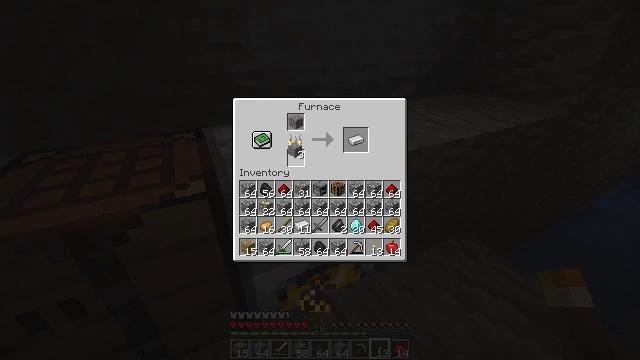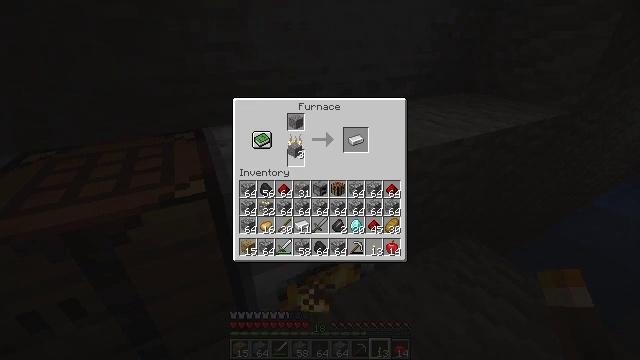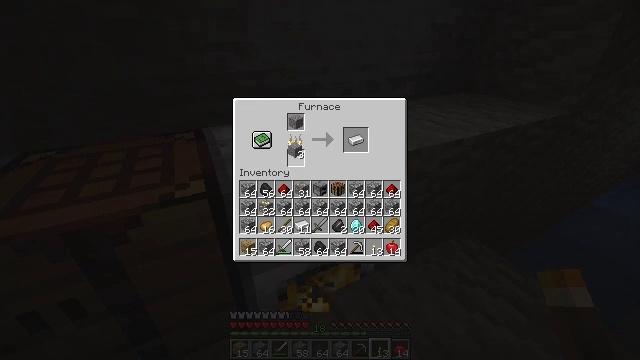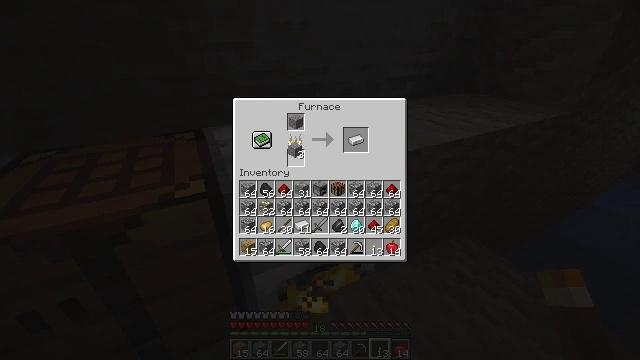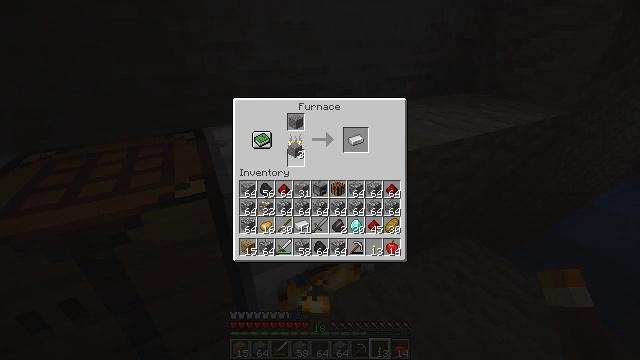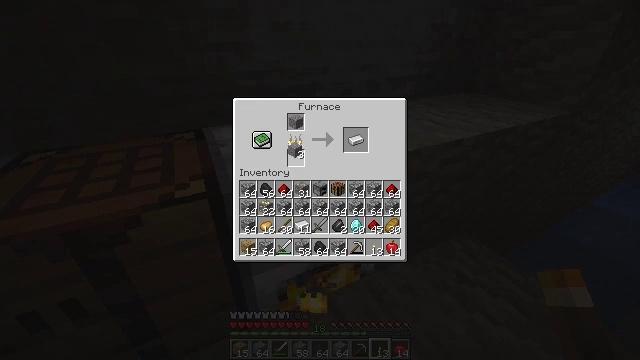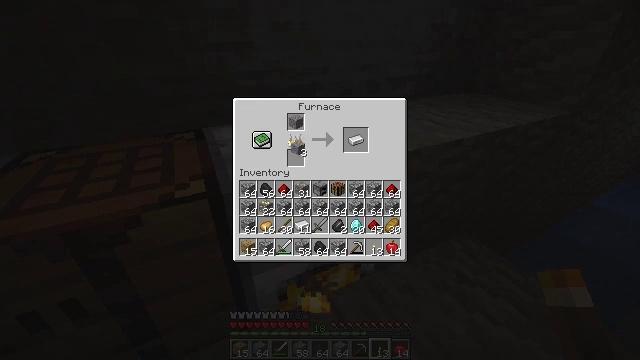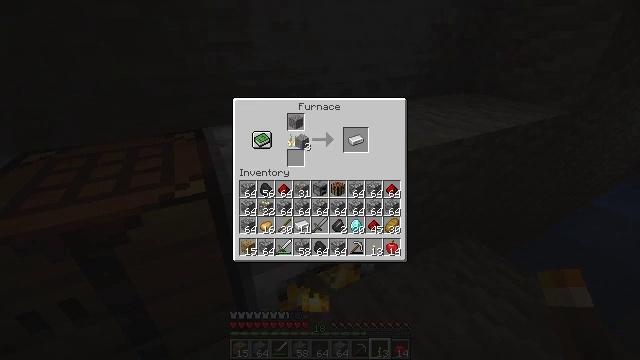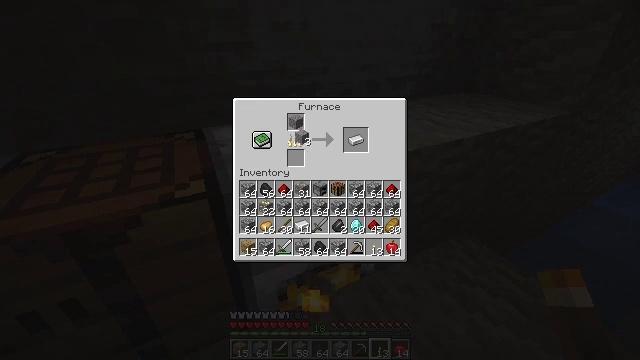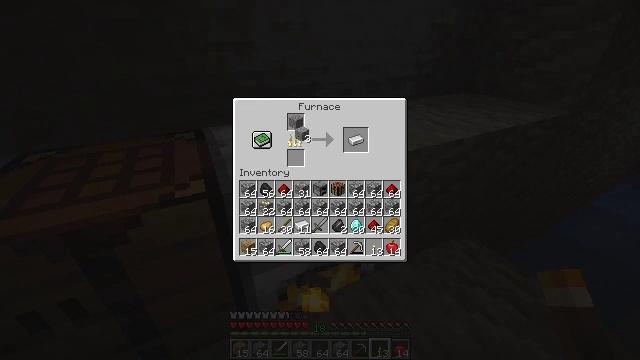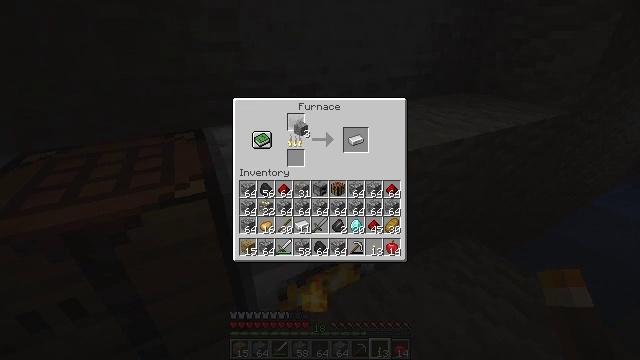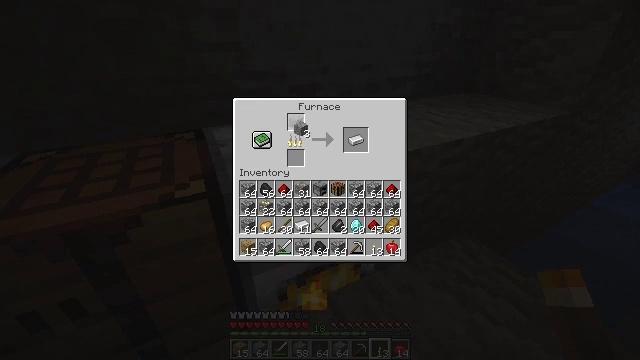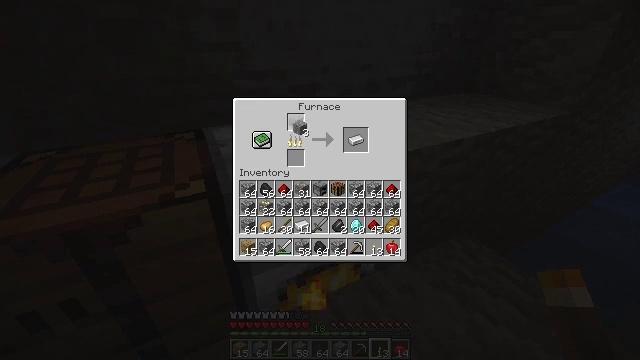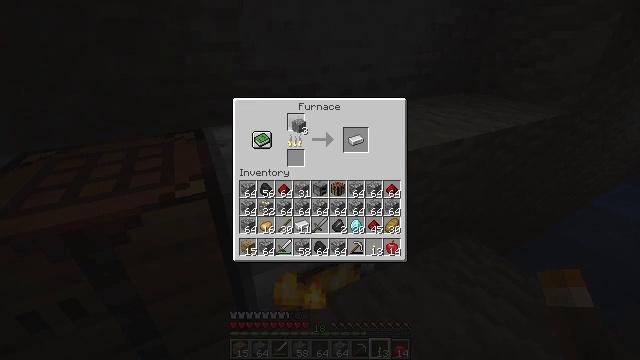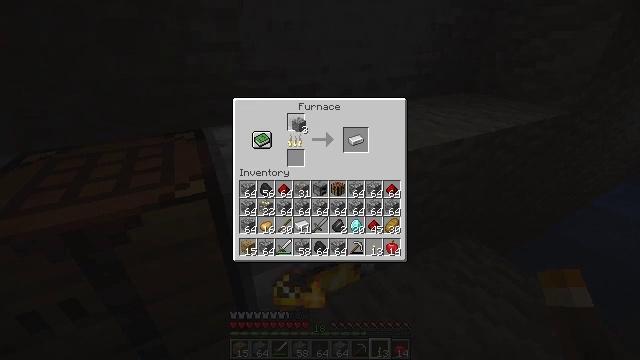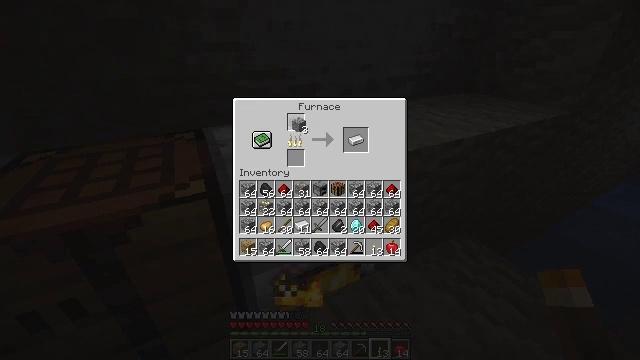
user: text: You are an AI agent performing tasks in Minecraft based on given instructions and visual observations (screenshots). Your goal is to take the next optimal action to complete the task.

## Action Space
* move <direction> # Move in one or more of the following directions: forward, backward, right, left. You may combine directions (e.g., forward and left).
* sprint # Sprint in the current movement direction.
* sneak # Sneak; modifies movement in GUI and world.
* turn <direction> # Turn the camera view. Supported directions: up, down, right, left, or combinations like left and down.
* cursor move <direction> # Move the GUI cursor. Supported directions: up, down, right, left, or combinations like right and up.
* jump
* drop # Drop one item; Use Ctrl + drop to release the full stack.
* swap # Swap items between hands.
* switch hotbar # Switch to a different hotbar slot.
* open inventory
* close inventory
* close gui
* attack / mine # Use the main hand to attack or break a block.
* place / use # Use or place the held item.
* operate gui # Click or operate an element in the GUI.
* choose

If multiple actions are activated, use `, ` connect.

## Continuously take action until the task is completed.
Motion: motion action
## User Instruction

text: Drop gravel.
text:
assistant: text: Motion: no_op
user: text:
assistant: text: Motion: operate gui
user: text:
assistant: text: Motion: operate gui
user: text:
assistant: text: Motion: operate gui
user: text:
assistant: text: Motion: no_op
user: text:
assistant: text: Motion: no_op
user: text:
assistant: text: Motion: no_op
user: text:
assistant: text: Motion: no_op
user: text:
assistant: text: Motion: no_op
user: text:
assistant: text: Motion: no_op
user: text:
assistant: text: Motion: no_op
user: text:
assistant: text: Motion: no_op
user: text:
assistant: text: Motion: no_op
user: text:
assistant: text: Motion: no_op
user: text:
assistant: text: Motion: operate gui
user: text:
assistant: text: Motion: operate gui
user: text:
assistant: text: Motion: no_op
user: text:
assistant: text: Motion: no_op
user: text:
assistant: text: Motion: no_op
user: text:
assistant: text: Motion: no_op
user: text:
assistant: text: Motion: no_op
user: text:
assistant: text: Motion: cursor move right
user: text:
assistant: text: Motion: cursor move right
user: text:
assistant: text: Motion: no_op
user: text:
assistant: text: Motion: no_op
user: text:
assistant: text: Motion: no_op
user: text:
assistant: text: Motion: cursor move right
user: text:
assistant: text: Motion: cursor move right
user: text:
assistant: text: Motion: no_op
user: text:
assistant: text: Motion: no_op